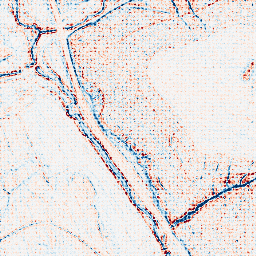
Category: edge_preserving
Decomposition family: bilateral
Decomposition parameters: d: 5
sigma_color: 100
sigma_space: 25
Upsampling method: sinc_blackman
Upsampling parameters: scale: 4
kernel_size: 4
Upsampling scale: 4